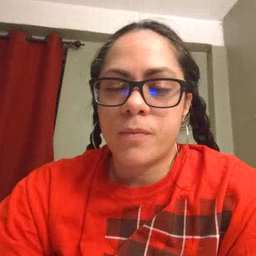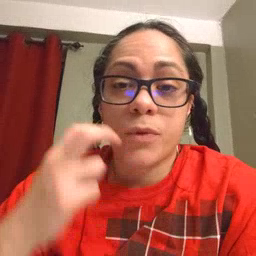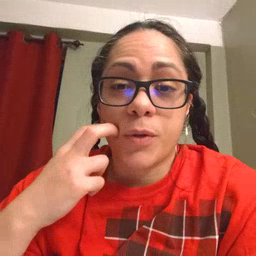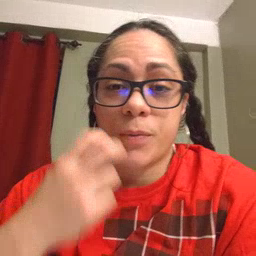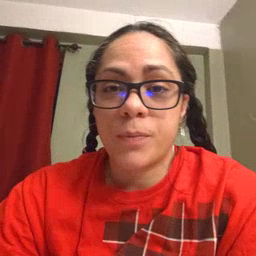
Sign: gum